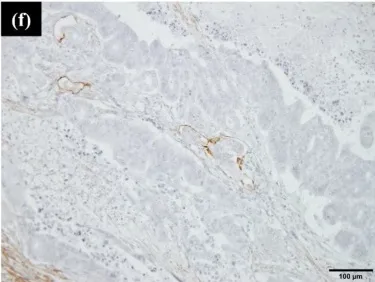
(f) Immunohistological staining using D2-40 antibody shows cancer cells in the lymphatic duct of Glisson 6.
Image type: pathology (immunostaining)